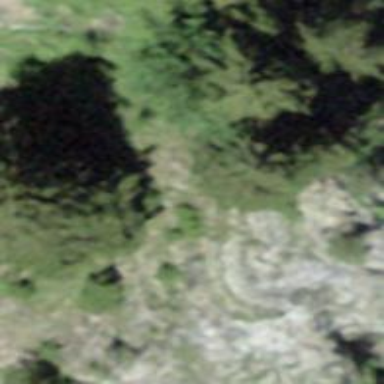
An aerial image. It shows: Forest area.